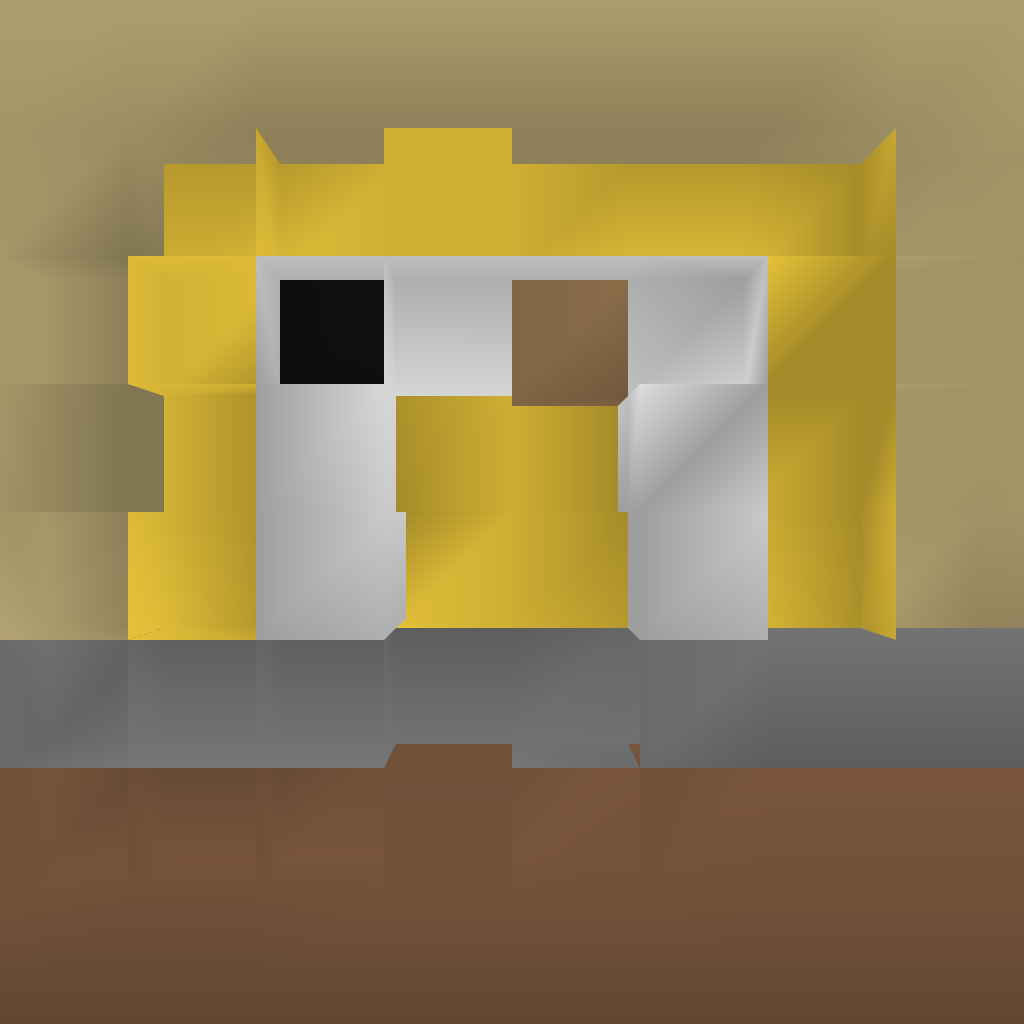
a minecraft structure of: Redstone Door